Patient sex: M
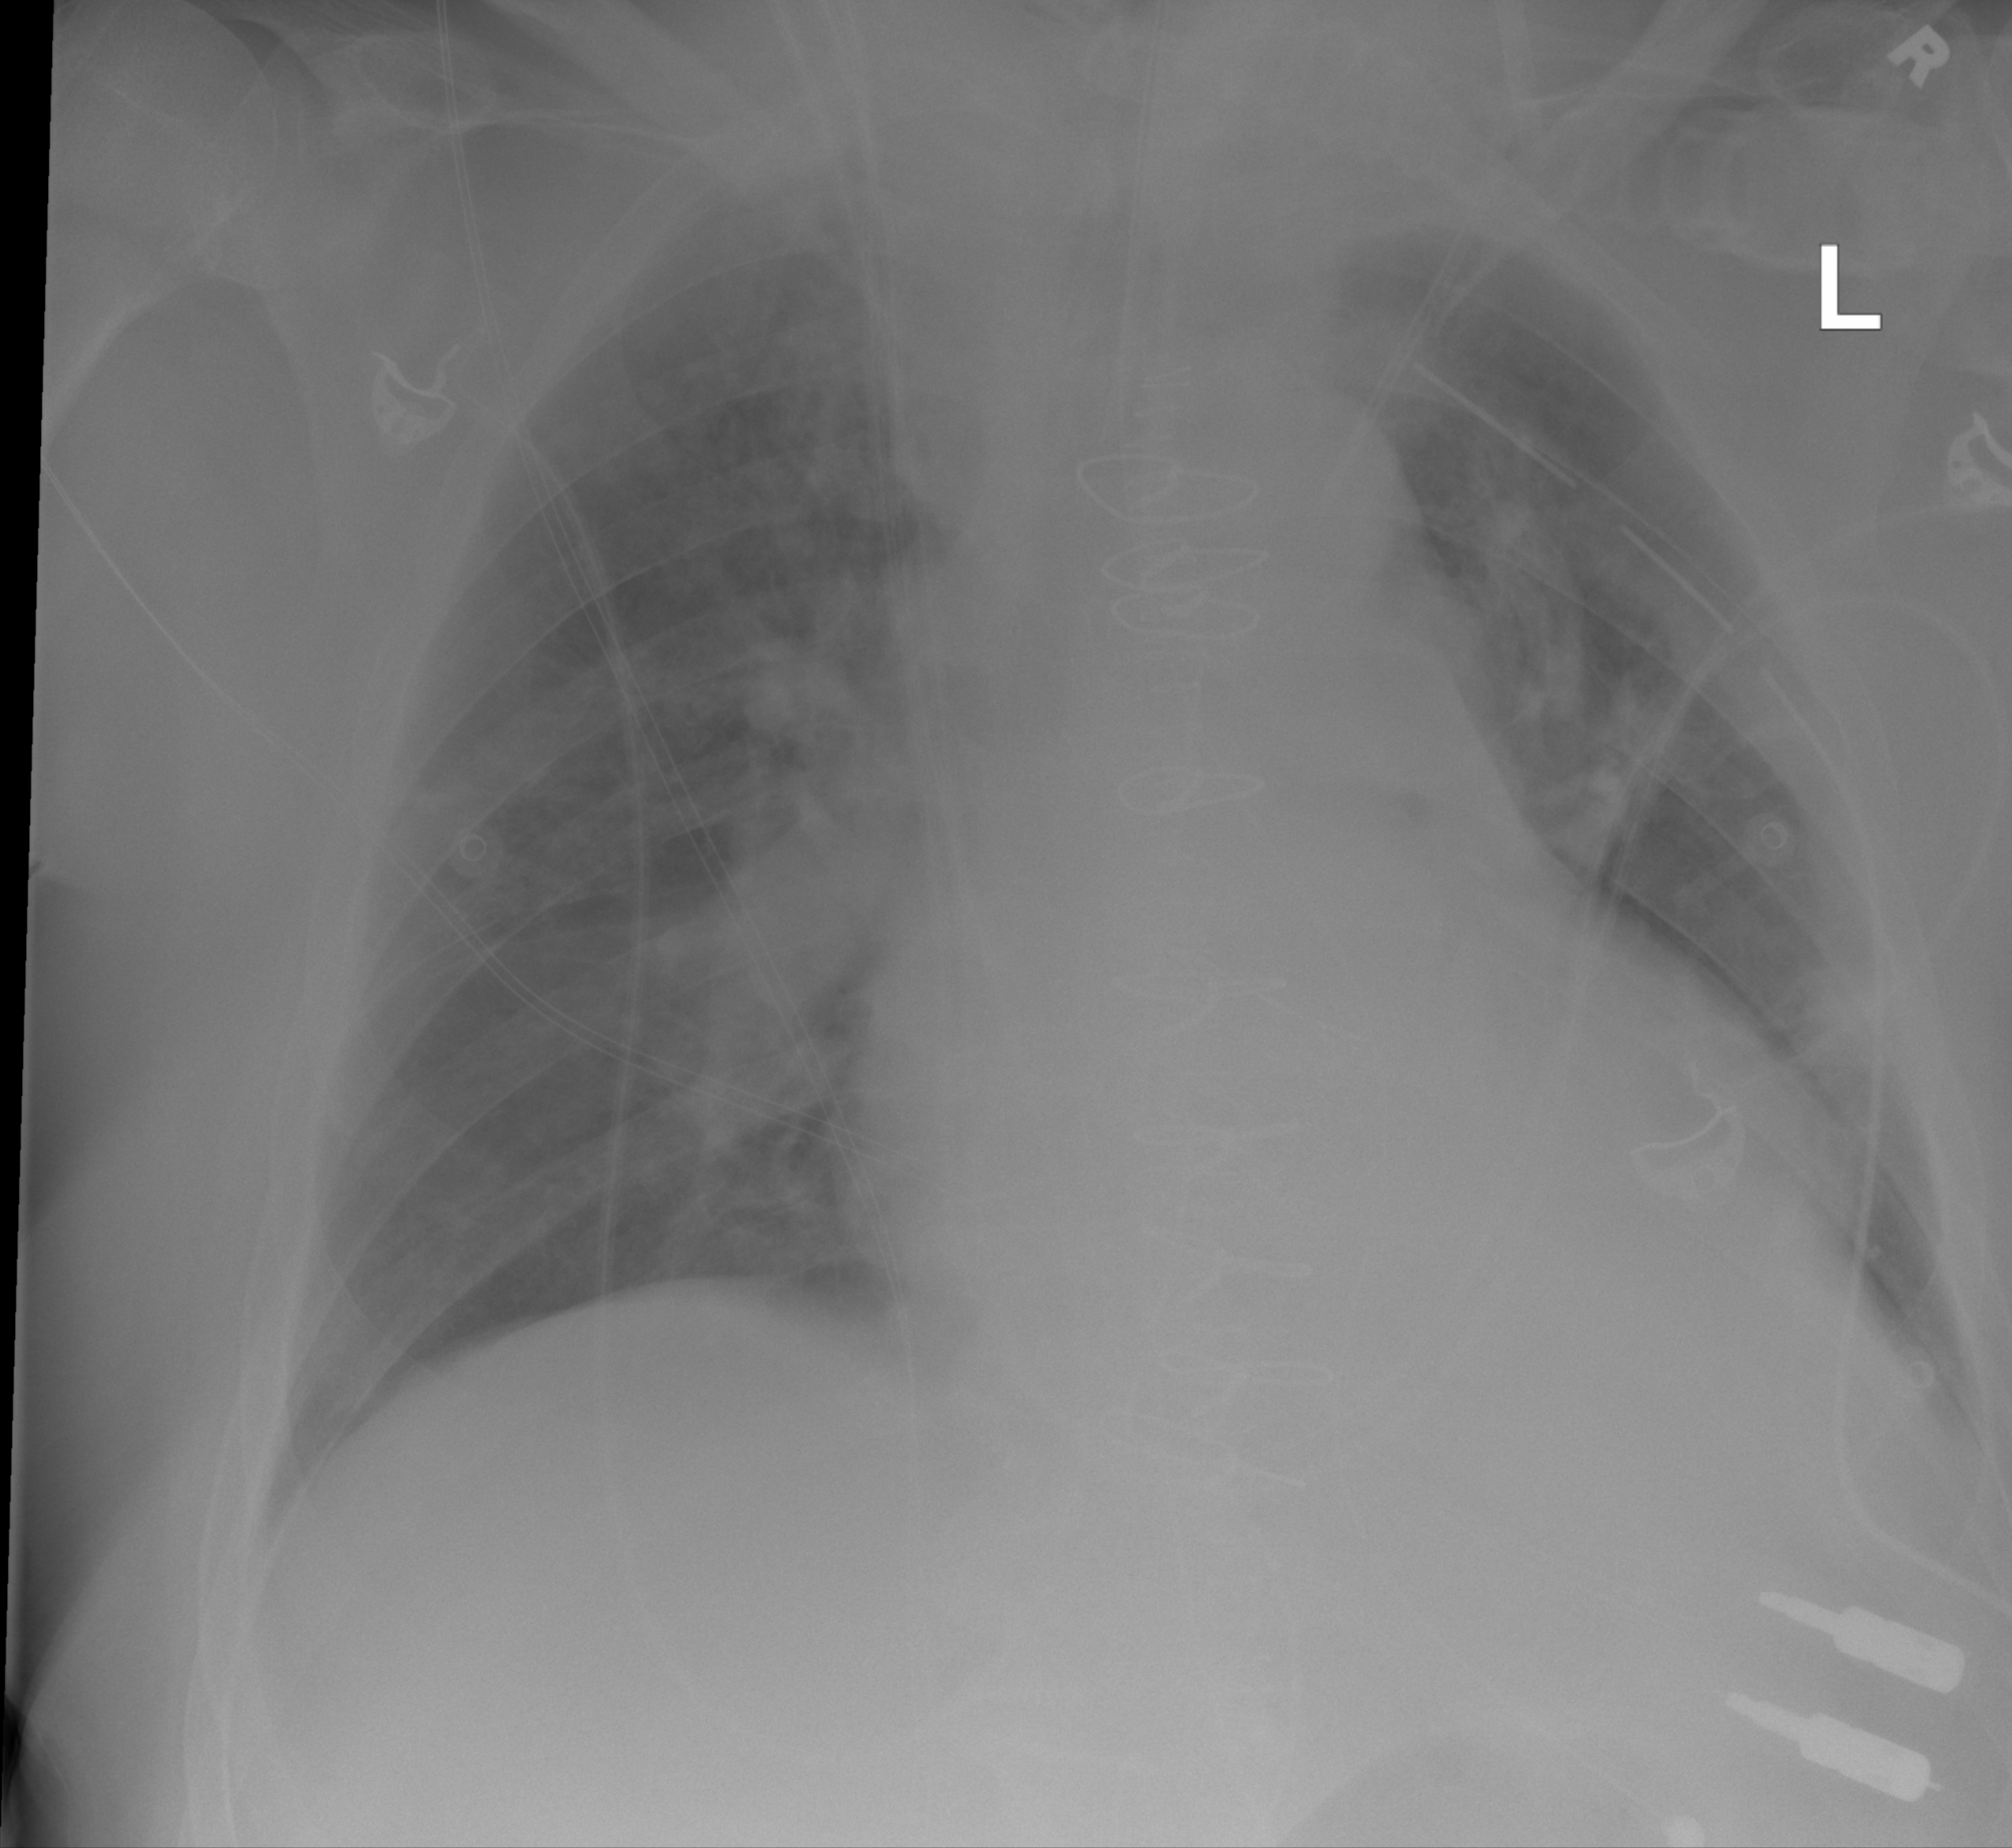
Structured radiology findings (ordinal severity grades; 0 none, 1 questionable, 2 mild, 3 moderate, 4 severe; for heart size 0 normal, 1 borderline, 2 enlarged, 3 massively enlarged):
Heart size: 2
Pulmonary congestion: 0
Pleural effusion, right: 0
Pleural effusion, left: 0
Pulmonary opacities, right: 0
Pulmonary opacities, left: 0
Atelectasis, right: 0
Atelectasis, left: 2